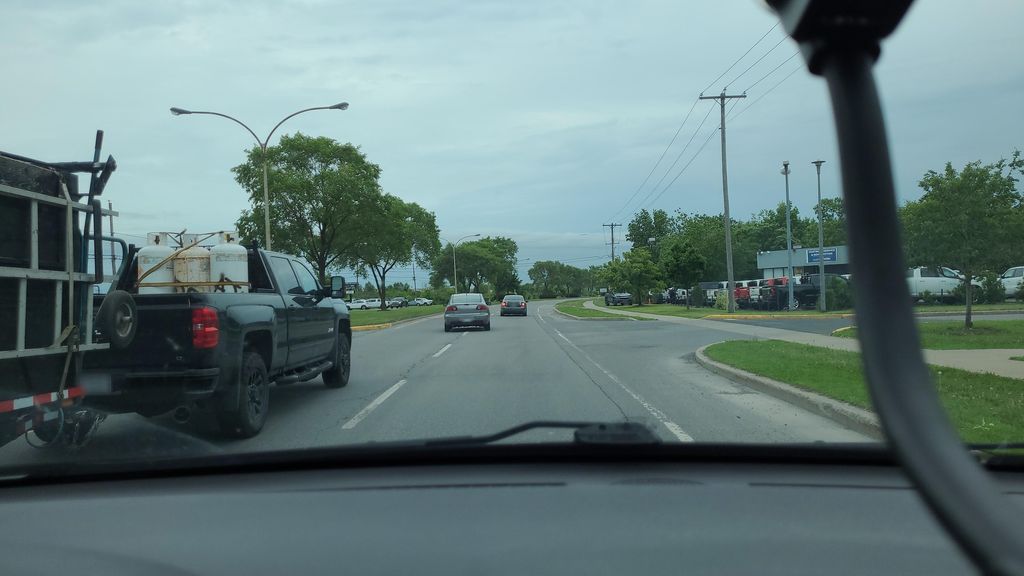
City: montreal